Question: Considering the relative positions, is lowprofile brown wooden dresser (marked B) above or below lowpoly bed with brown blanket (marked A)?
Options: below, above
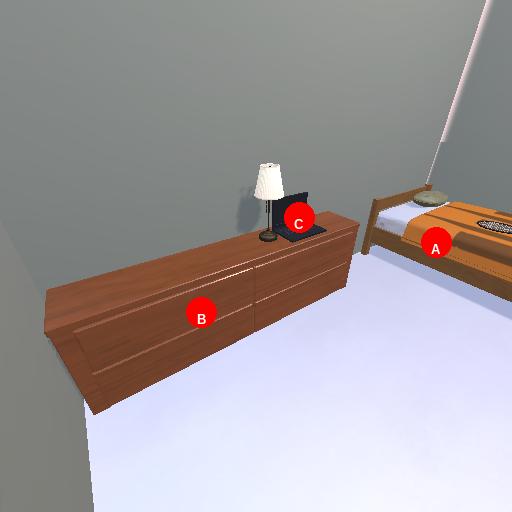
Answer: below